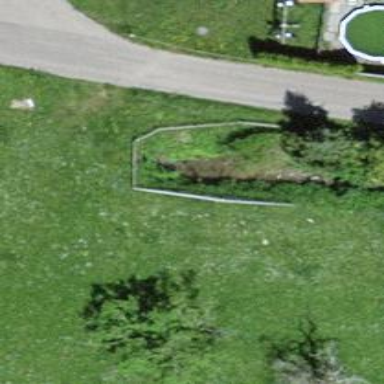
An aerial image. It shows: Culvert tunnel.